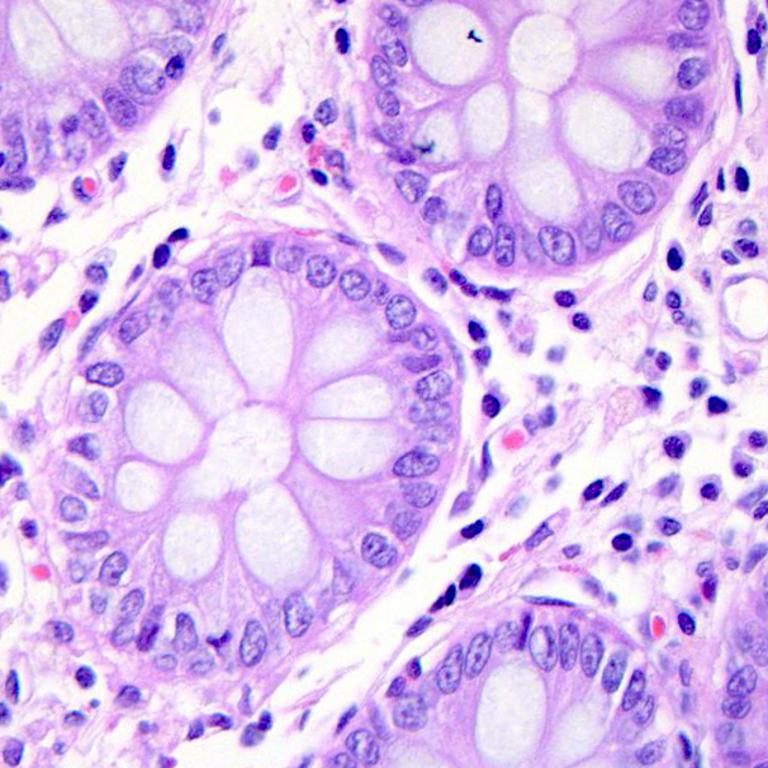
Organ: colon
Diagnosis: benign